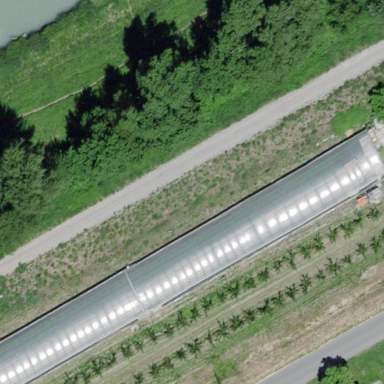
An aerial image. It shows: Greenhouse.